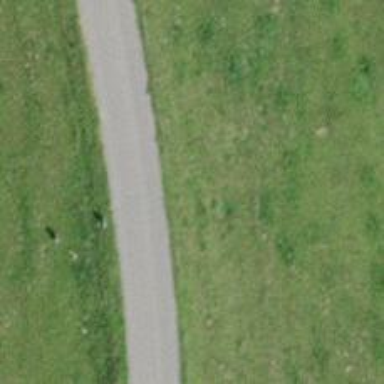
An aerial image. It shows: Well-maintained track road of grade 1.